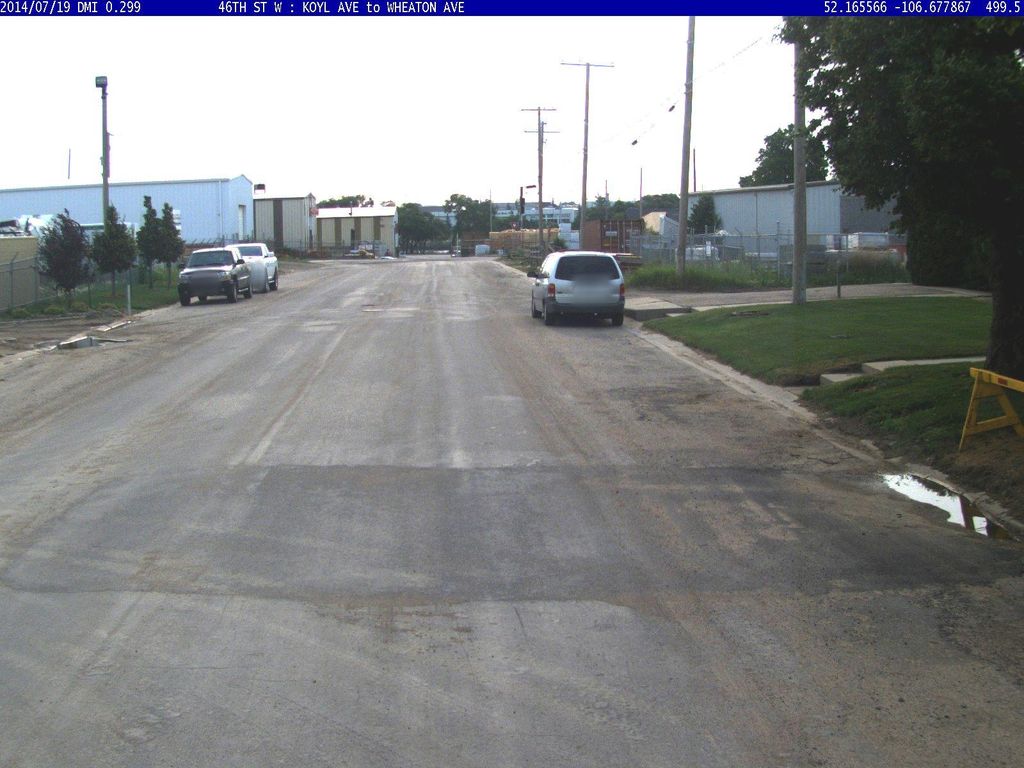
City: saskatoon